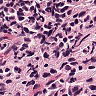
Metastatic tissue present: yes